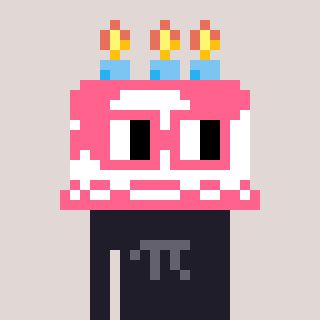
a pixel art character with square pink glasses, a cake-shaped head and a grayscale-colored body on a warm background